高二 · 度量几何学
已知 $f(x)=2 \sin \left(2 x-\frac{\pi}{6}\right)-m$ 在 $x \in\left[0, \frac{\pi}{2}\right]$ 上有两个不同的零点, 则 $m$ 的取值范围为
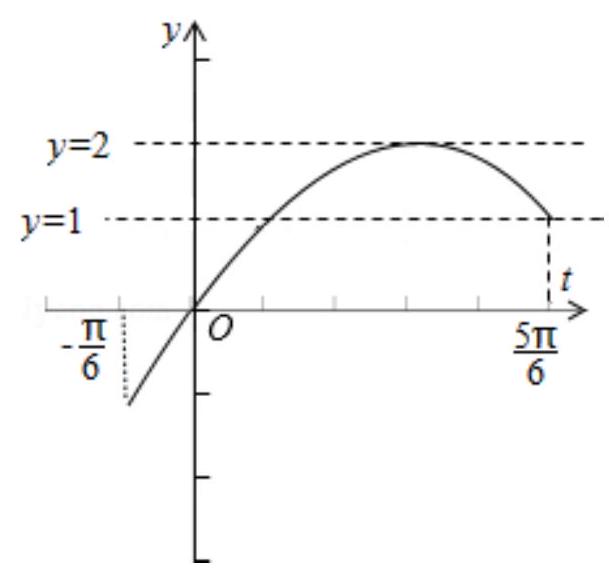
答案: $[1,2)$
解析: 令 $t=2 x-\frac{\pi}{6}$, 由 $x \in\left[0, \frac{\pi}{2}\right]$ 可得 $-\frac{\pi}{6} \leq 2 x-\frac{\pi}{6} \leq \frac{5 \pi}{6}$, 故 $t \in\left[-\frac{\pi}{6}, \frac{5 \pi}{6}\right]$.

由题意可得 $g(t)=2 \sin t-m$ 在 $t \in\left[-\frac{\pi}{6}, \frac{5 \pi}{6}\right]$ 上有两个不同的零点,

故 $y=2 \sin t$ 和 $y=m$ 在 $t \in\left[-\frac{\pi}{6}, \frac{5 \pi}{6}\right]$ 上有两个不同的交点, 如图所示:

故 $1 \leq m<2$,

故答案为: $[1,2)$.